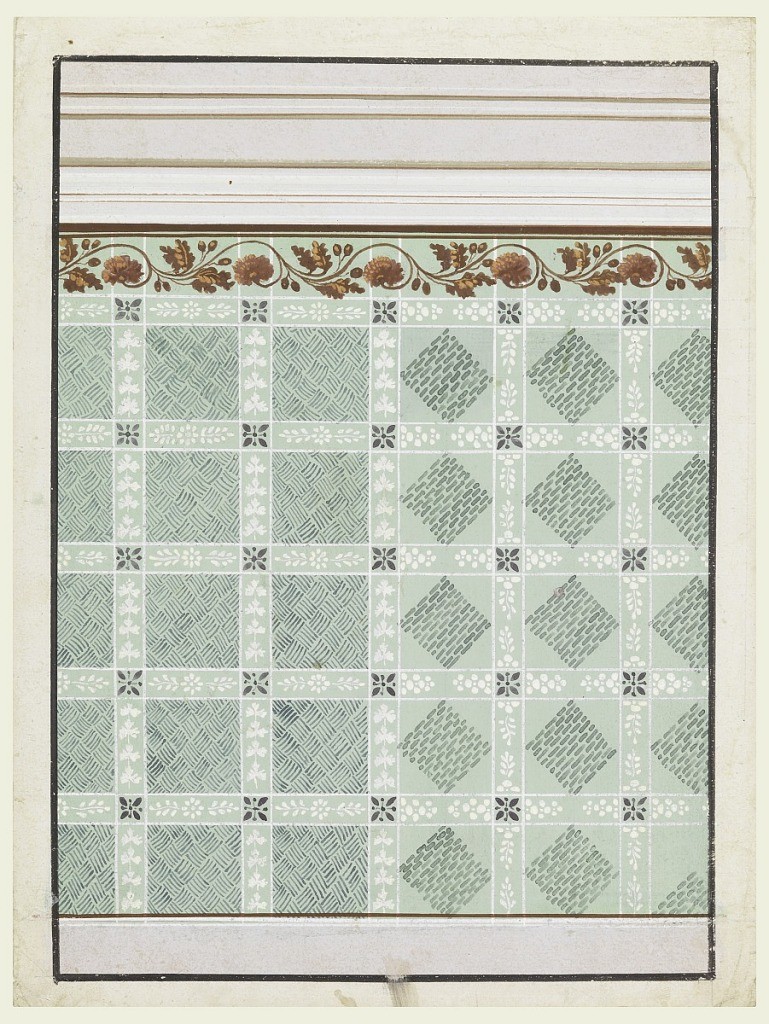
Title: Wallpaper Design
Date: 1830–50
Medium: Brush and gouache, watercolor, graphite on white paper
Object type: Drawing
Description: A dado is shown at the bottom, an entablature on top. The panel shows on top a rinceau. It is checkered. For the squares are suggested alternative decorations: obliquely dispersed straw-plotting, at left: a seemingly woven lozenge, at right. Alternative suggestions were also made for the floral decorations of the vertical and horizontal bands framing the squares. Rosettes are in the squares at the crossings of the bands.